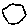
Label: hexagon